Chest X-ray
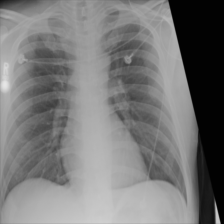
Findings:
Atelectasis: negative
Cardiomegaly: negative
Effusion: negative
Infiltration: negative
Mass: negative
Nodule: negative
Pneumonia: negative
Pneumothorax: negative
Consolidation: negative
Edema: negative
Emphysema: negative
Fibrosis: negative
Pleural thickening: negative
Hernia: negative